Field crop: tomato
Growth stage: 1
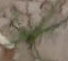
Species: cyperus